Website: home-depot
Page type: order-tracking
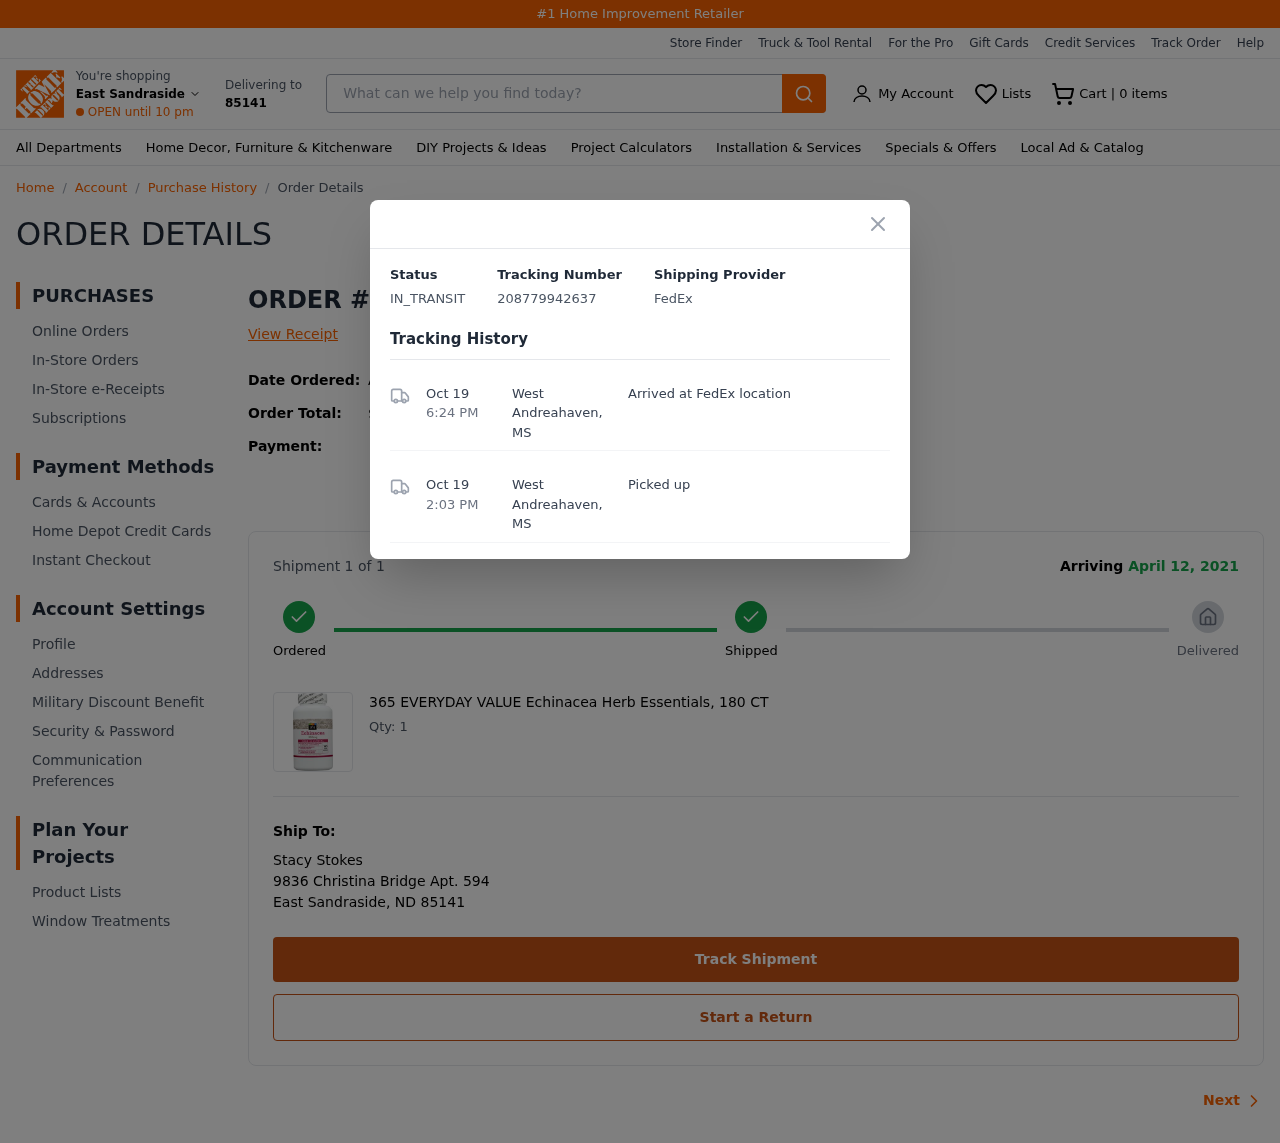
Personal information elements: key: PII_CARD_LAST4
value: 7355
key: PII_CITY
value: East Sandraside
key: PII_CITY_STATE_ZIP
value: East Sandraside, ND 85141
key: PII_FULLNAME
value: Stacy Stokes
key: PII_POSTCODE
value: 85141
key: PII_STREET
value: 9836 Christina Bridge Apt. 594
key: PII_CITY_STATE2
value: West Andreahaven, MS
Product elements: key: PRODUCT1_NAME
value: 365 EVERYDAY VALUE Echinacea Herb Essentials, 180 CT
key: PRODUCT1_QUANTITY
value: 1
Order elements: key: ORDER_NUM_ITEMS
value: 0
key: ORDER_ID
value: #QH391474533
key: ORDER_DATE
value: April 06, 2021
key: ORDER_TOTAL
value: $34.57
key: ORDER_SUBTOTAL
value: $31.95
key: ORDER_SHIPPING_COST
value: FREE
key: ORDER_TAX
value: $2.62
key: ORDER_NUM_ITEMS
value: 1
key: ORDER_DELIVERY_DATE
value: April 12, 2021
Search elements: key: HEADER_SEARCH
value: What can we help you find today?
Other elements: key: TRACKING_NUMBER
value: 208779942637
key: TRACKING_DATE1
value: Oct 19
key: TRACKING_TIME1
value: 6:24 PM
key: TRACKING_DATE2
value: Oct 19
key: TRACKING_TIME2
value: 2:03 PM